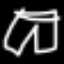
Label: pants